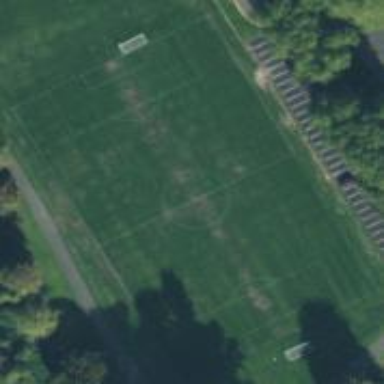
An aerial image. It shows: Grass pitch used for soccer.